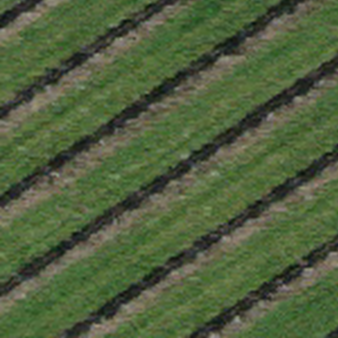
Label: other